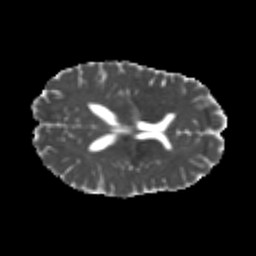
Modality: MD
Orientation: axial
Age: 22
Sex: female
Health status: healthy
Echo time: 0.074 s